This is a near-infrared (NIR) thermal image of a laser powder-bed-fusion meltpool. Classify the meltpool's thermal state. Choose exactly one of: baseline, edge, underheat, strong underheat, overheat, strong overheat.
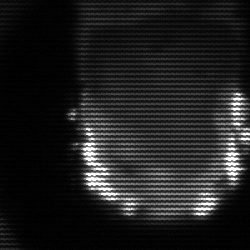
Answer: baseline